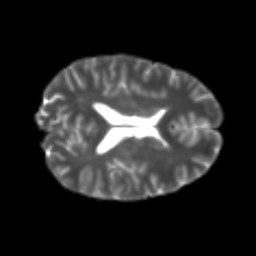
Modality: T2w
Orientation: axial
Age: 26
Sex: male
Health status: healthy
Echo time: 0.074 s